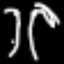
Label: palm tree